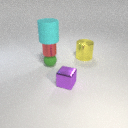
large yellow metal cylinder to the right of small green rubber sphere